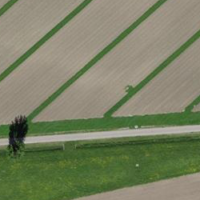
EUNIS habitat code: 52
Species observed at this site:
Chorthippus brunneus